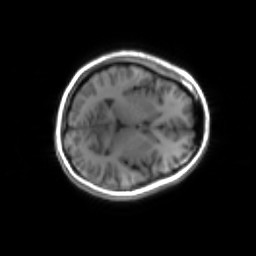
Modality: inplaneT1
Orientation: axial
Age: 24
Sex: female
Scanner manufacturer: siemens
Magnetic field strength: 3 T
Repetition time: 1.2 s
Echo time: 0.00251 s